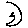
Label: moon